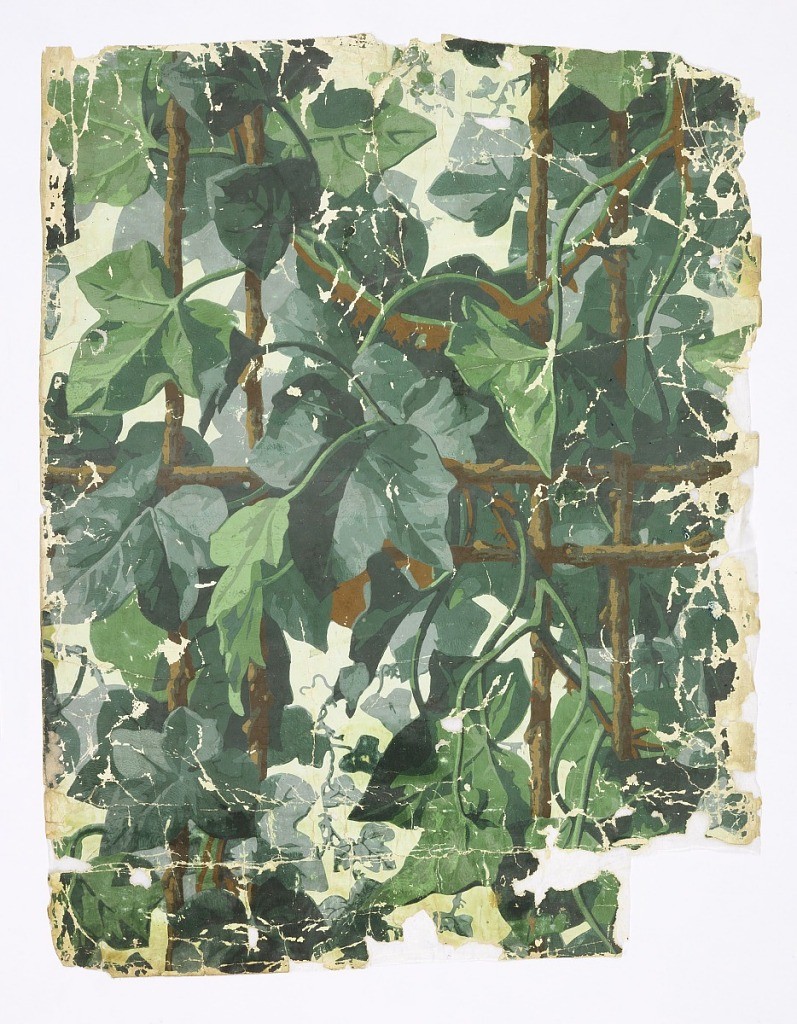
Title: Sidewall
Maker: Desfossé et Karth, French, 1863
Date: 1850–60
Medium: Block-printed paper
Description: On white ground trellis work of thick brown branches with oversized ivy leaves entwined.